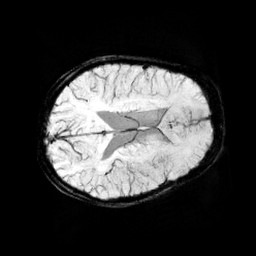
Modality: minIP
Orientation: axial
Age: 11
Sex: female
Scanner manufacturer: siemens
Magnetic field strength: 3 T
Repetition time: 0.027 s
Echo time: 0.02 s